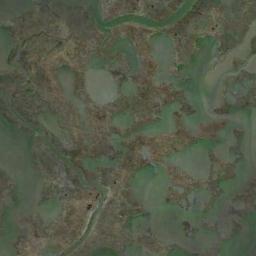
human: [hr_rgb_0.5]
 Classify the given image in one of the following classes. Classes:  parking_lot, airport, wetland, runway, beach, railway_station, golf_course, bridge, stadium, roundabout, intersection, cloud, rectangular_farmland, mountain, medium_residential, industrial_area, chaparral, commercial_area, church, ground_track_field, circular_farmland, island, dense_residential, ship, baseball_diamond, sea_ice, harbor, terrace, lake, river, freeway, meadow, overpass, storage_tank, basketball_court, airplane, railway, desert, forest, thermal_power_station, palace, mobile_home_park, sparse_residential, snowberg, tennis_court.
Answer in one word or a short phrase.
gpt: wetland